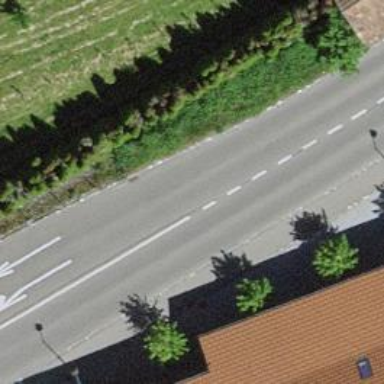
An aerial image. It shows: Secondary road.